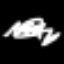
Label: squiggle